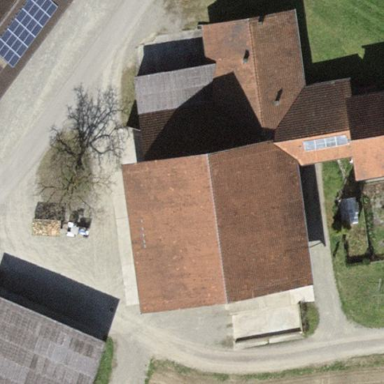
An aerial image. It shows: Farmyard in rural farm setting.